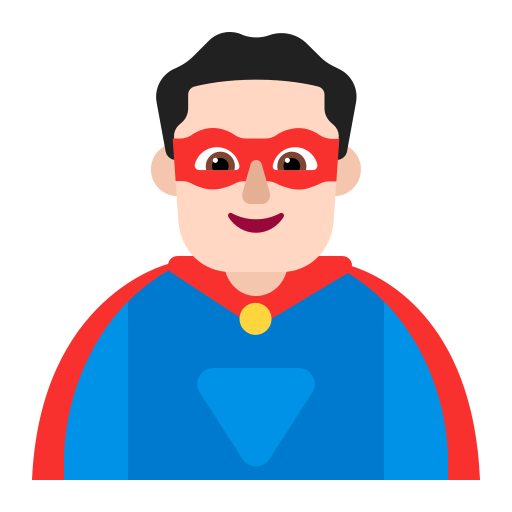
man superhero flat light